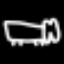
Label: bed